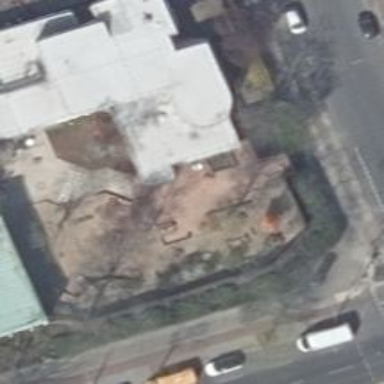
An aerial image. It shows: Kindergarten building.